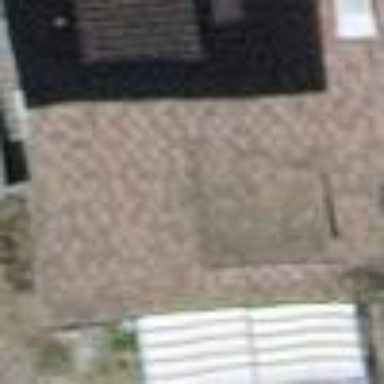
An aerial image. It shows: Building with tile roof.